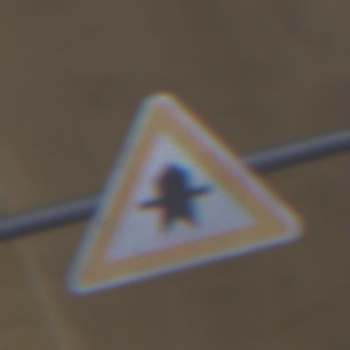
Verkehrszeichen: Vorfahrt
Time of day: Midday
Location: Roofed (Underpass)
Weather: Clear
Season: NotSpecified
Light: Natural